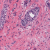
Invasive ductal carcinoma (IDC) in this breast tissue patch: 1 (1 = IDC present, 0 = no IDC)